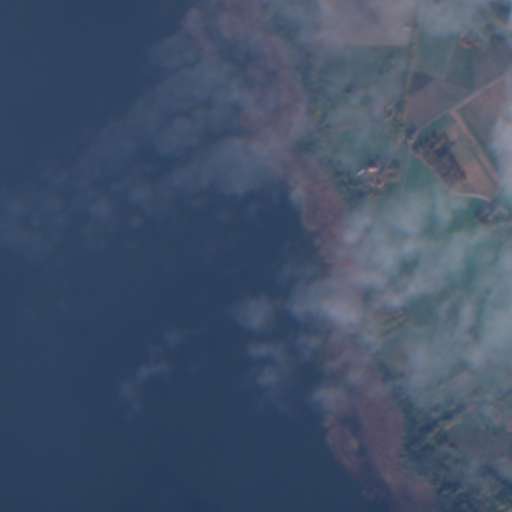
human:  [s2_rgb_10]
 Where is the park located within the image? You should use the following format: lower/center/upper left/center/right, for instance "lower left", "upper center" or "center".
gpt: The park is located in the upper right of the image.
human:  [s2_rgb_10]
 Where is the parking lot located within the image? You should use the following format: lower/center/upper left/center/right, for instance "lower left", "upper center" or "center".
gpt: The parking lot is located in the center right of the image.
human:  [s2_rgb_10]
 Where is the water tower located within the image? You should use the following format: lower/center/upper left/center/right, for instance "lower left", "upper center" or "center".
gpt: The water tower is located in the upper right of the image.
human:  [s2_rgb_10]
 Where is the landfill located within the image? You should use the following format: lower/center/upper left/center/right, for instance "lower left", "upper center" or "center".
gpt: There is no landfill in the image.